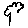
Label: tree